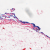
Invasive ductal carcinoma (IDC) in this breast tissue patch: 0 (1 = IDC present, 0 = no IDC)